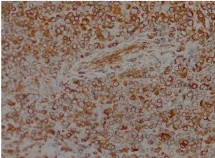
HE and immunohistochemical staining of the resected specimen. Immunohistochemical staining.
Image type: pathology (immunostaining)